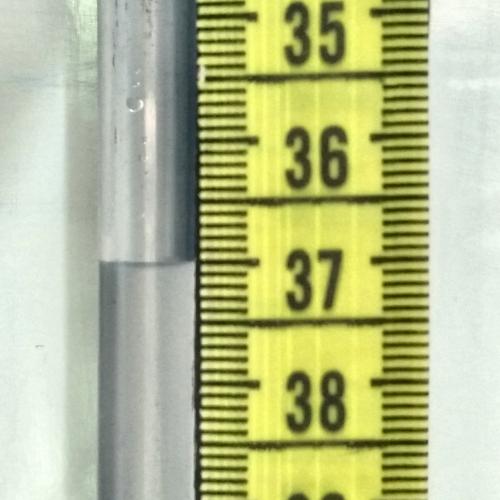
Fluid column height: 37.0 cm